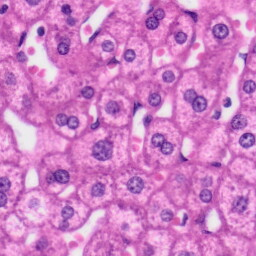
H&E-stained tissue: Liver